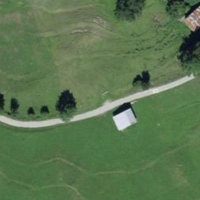
EUNIS habitat code: 24
Species observed at this site:
Geum rivale